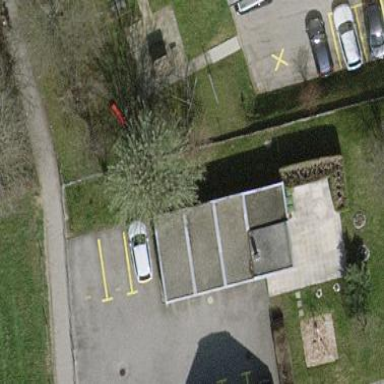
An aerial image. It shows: Group of garages.